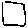
Label: square